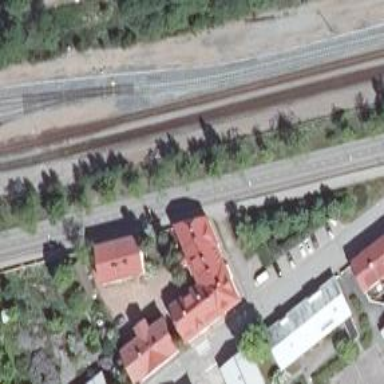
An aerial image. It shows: Railway signal.